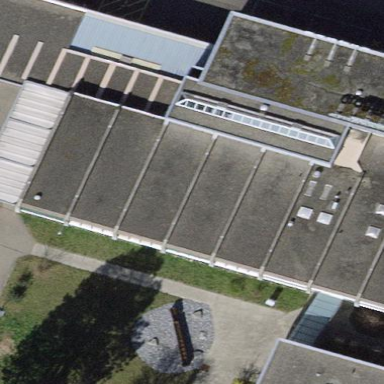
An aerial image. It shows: Industrial building.